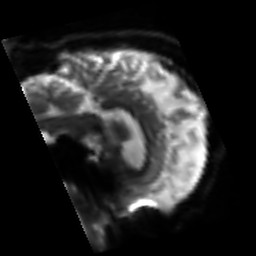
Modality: sbref
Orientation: sagittal
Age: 63
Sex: male
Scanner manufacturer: siemens
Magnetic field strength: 3 T
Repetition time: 3.2 s
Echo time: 0.081 s